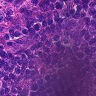
Metastatic tissue present: no